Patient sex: M
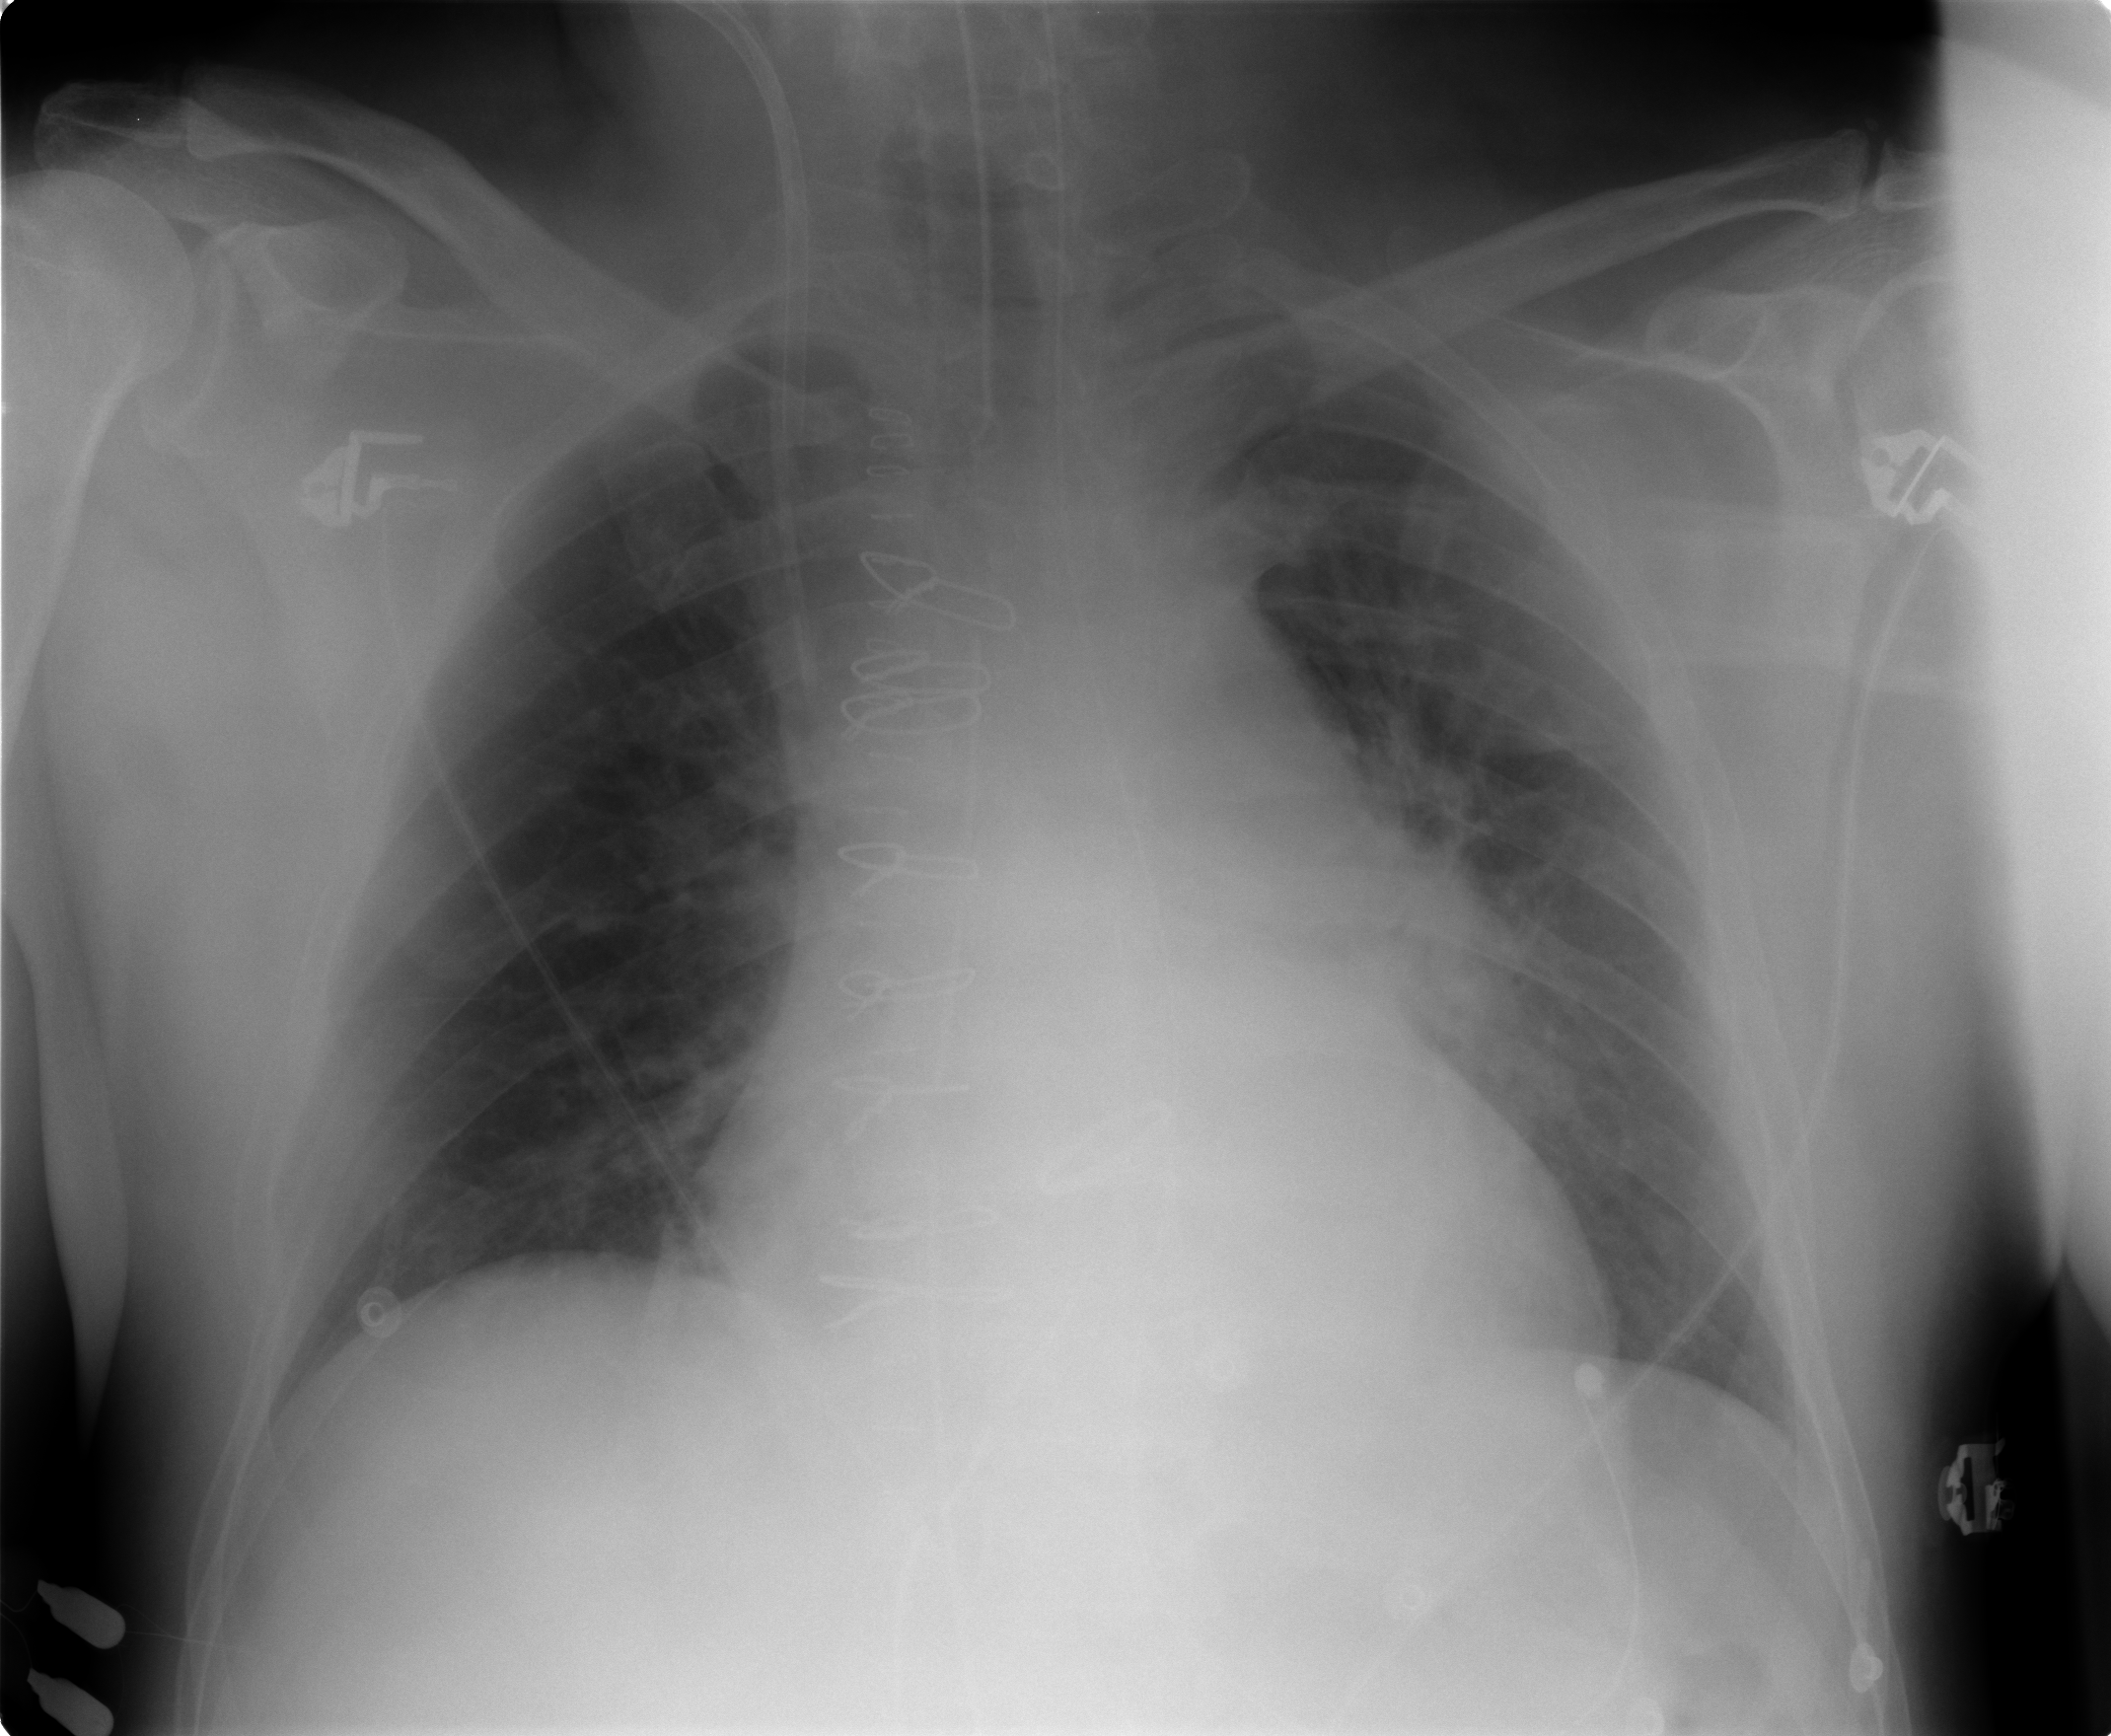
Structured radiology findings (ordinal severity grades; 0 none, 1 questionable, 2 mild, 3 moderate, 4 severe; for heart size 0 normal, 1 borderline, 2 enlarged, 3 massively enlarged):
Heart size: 2
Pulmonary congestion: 1
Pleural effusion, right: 0
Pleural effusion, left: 0
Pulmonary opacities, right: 0
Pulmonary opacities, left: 2
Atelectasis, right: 2
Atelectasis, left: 2